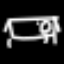
Label: bed